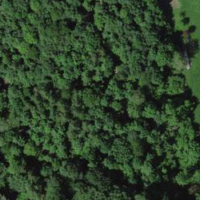
EUNIS habitat code: 41
Species observed at this site:
Strix aluco
Lonicera acuminata